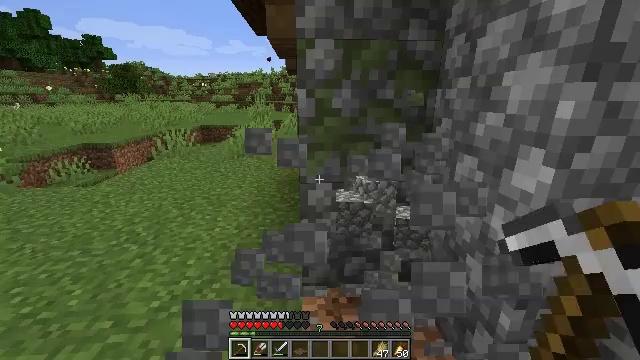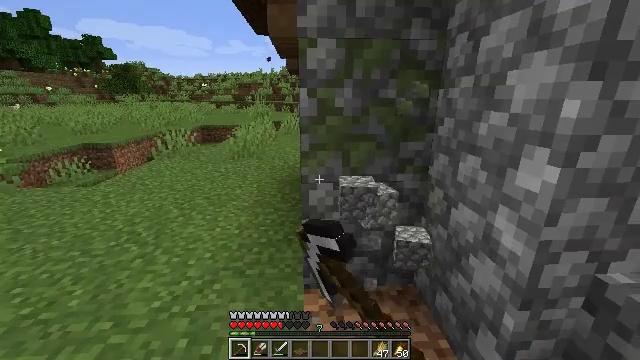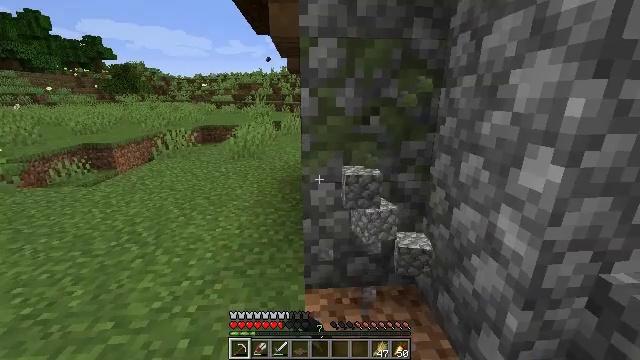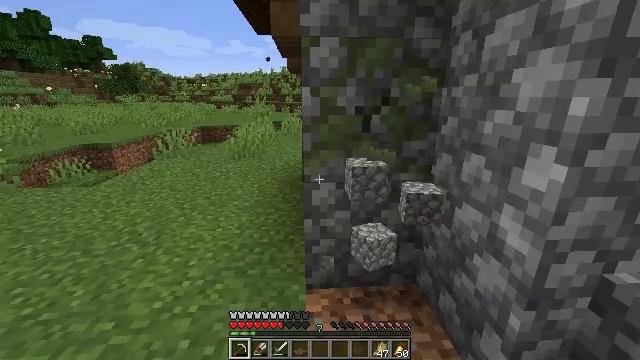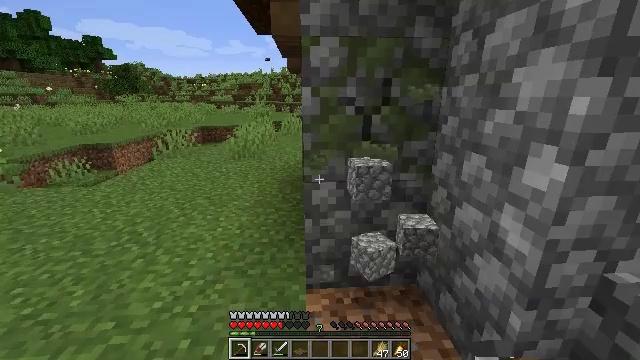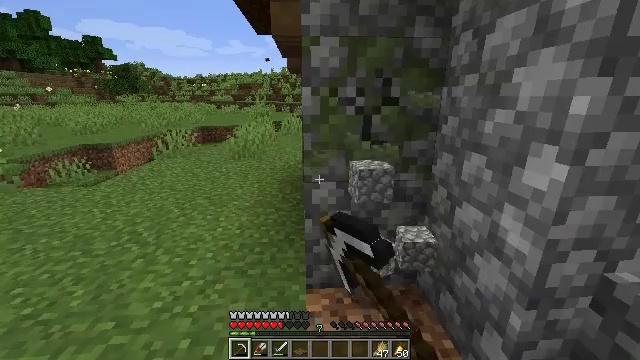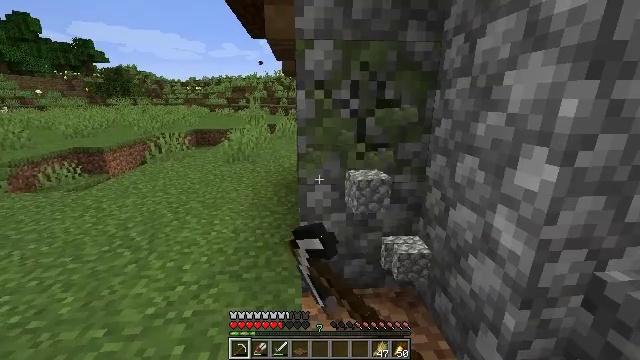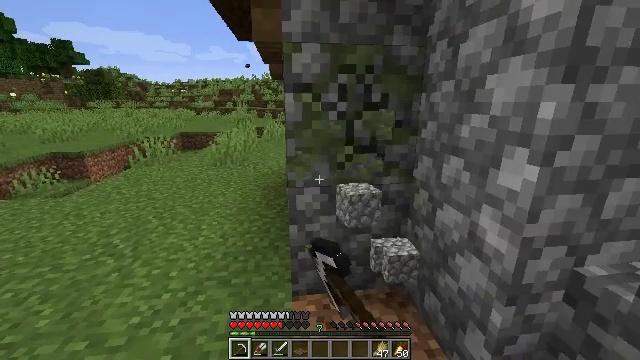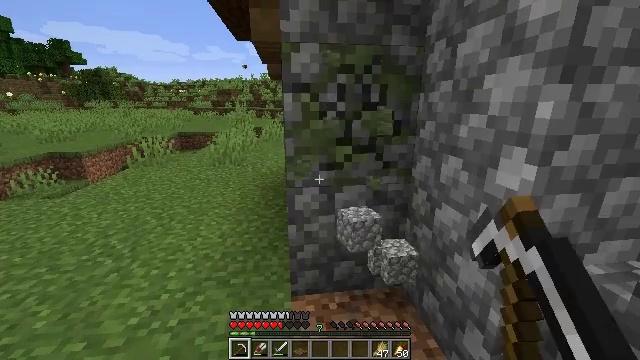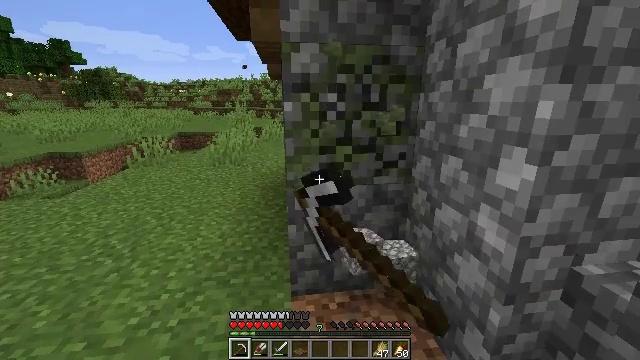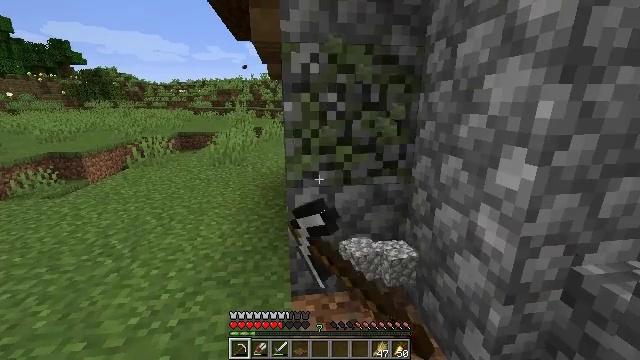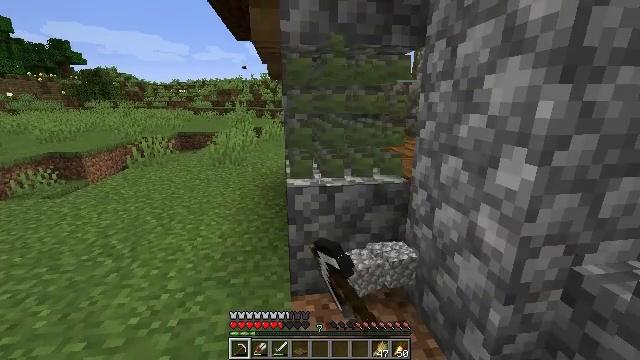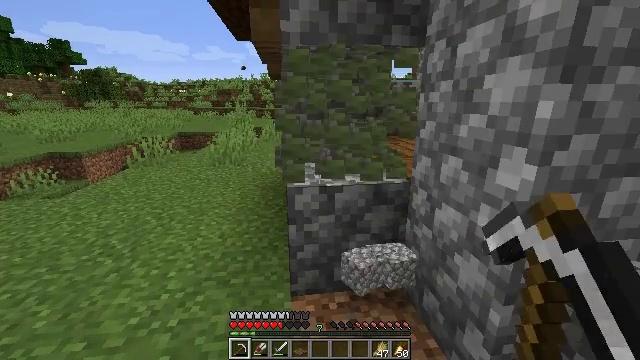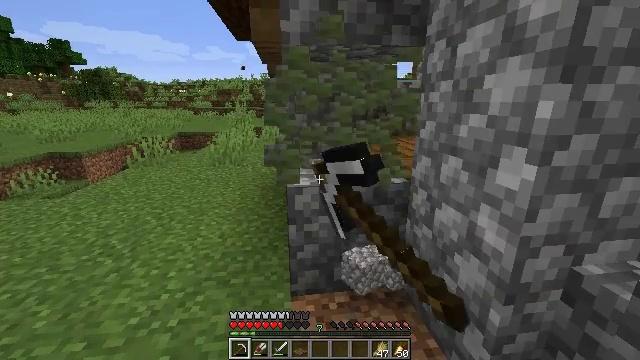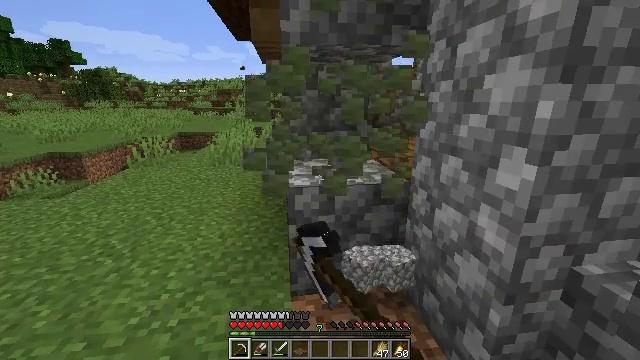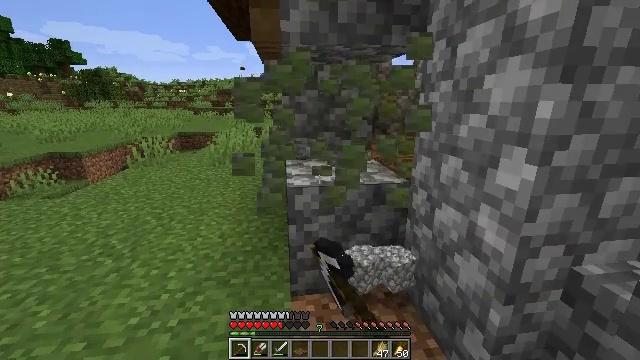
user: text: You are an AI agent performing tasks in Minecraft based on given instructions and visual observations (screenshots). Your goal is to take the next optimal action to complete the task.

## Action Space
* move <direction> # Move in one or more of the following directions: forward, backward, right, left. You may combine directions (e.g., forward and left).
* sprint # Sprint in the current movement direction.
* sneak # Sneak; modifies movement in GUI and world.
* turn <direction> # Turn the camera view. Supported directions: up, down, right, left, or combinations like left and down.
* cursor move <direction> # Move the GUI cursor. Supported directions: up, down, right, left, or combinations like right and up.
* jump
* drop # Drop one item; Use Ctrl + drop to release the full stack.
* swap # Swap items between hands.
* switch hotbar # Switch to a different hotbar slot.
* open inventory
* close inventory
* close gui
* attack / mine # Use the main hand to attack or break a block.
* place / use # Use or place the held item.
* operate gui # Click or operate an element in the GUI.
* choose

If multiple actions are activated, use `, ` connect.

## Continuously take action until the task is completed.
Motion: motion action
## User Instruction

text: Collect mossy cobblestone from a structure.
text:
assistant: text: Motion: attack / mine
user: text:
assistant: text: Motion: attack / mine
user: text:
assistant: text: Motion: attack / mine
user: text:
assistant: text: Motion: attack / mine
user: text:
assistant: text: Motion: attack / mine
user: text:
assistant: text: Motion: turn right, attack / mine
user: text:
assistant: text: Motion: turn right, attack / mine
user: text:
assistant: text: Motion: attack / mine
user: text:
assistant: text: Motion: attack / mine
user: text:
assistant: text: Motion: attack / mine
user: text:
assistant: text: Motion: attack / mine
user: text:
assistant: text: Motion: attack / mine
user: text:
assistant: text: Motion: attack / mine
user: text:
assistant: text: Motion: attack / mine
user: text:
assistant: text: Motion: attack / mine
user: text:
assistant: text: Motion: turn right and down, attack / mine
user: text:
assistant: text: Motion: attack / mine